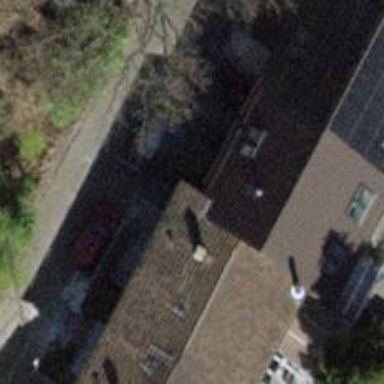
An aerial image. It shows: Building with pitched roof.